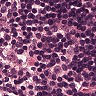
Metastatic tissue present: no